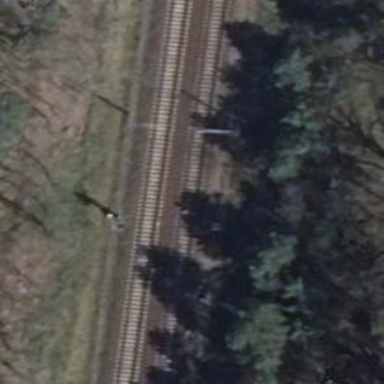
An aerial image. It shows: Light railway signal with light crossing form.